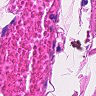
Metastatic tissue present: no